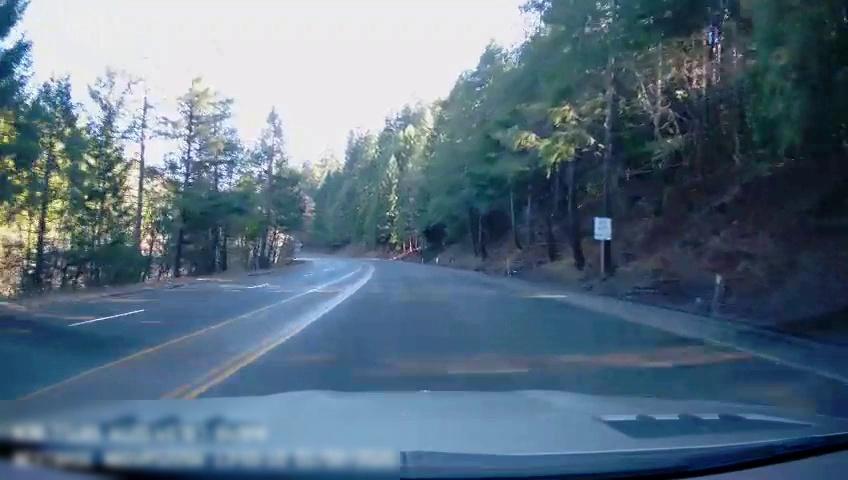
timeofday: Day
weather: Sunny
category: Drivable Space
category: Lanes | Opposite Lane
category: Lanes | Alternate Lane
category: Lanes | Opposite Lane
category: Lanes | Current Lane
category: Lanes | Alternate Lane
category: Lanes | Opposite Lane
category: Traffic | Signs